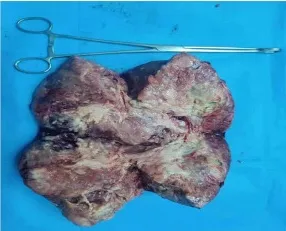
(B) Macroscopic specimen.
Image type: medical_photograph (other_medical_photograph)